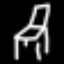
Label: chair